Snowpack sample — Buffalo Mountain, Silverthorne, Colorado, USA (2/22/26, 2:02 PM MST)
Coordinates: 39.622, -106.113
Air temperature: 33 °F
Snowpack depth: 63 cm
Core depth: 10 cm
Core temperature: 32 °F
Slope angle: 11°, slope face: 116°
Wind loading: low
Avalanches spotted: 0
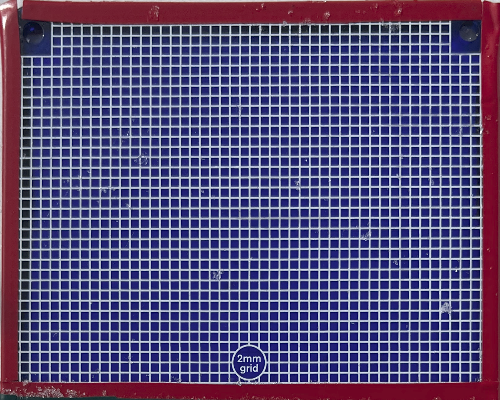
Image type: profile
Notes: In a firebreak similar to site 1, minimal wind loading with no spotted avalanches (not many faces in view though)